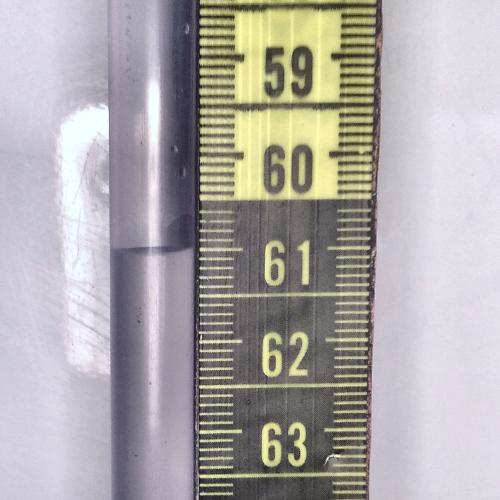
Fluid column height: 61.0 cm